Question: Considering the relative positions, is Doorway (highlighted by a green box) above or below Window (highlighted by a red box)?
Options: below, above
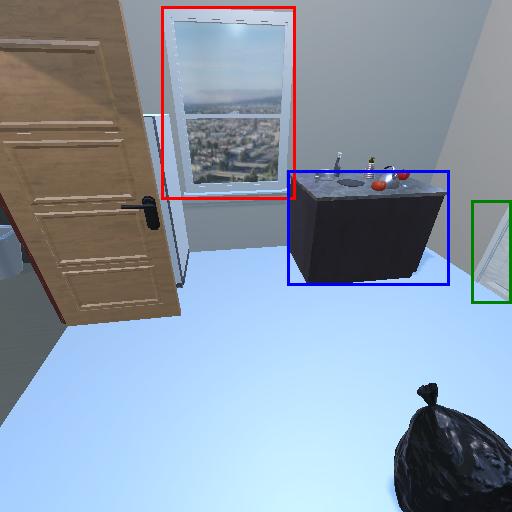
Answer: below